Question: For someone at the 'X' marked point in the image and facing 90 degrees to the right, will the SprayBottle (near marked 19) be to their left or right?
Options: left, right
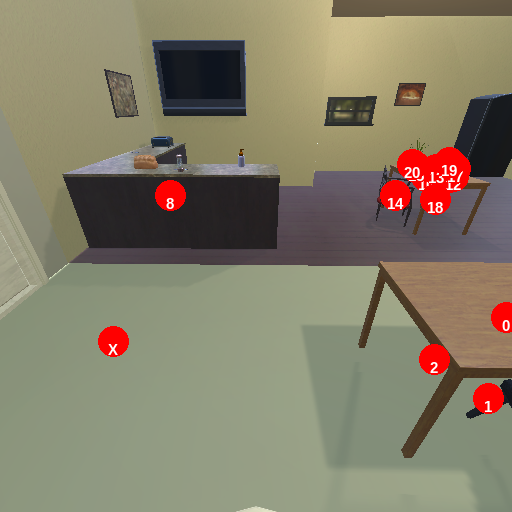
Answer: left